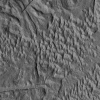
Atmospheric dust classification: not_dusty